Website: lowes
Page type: address-validator
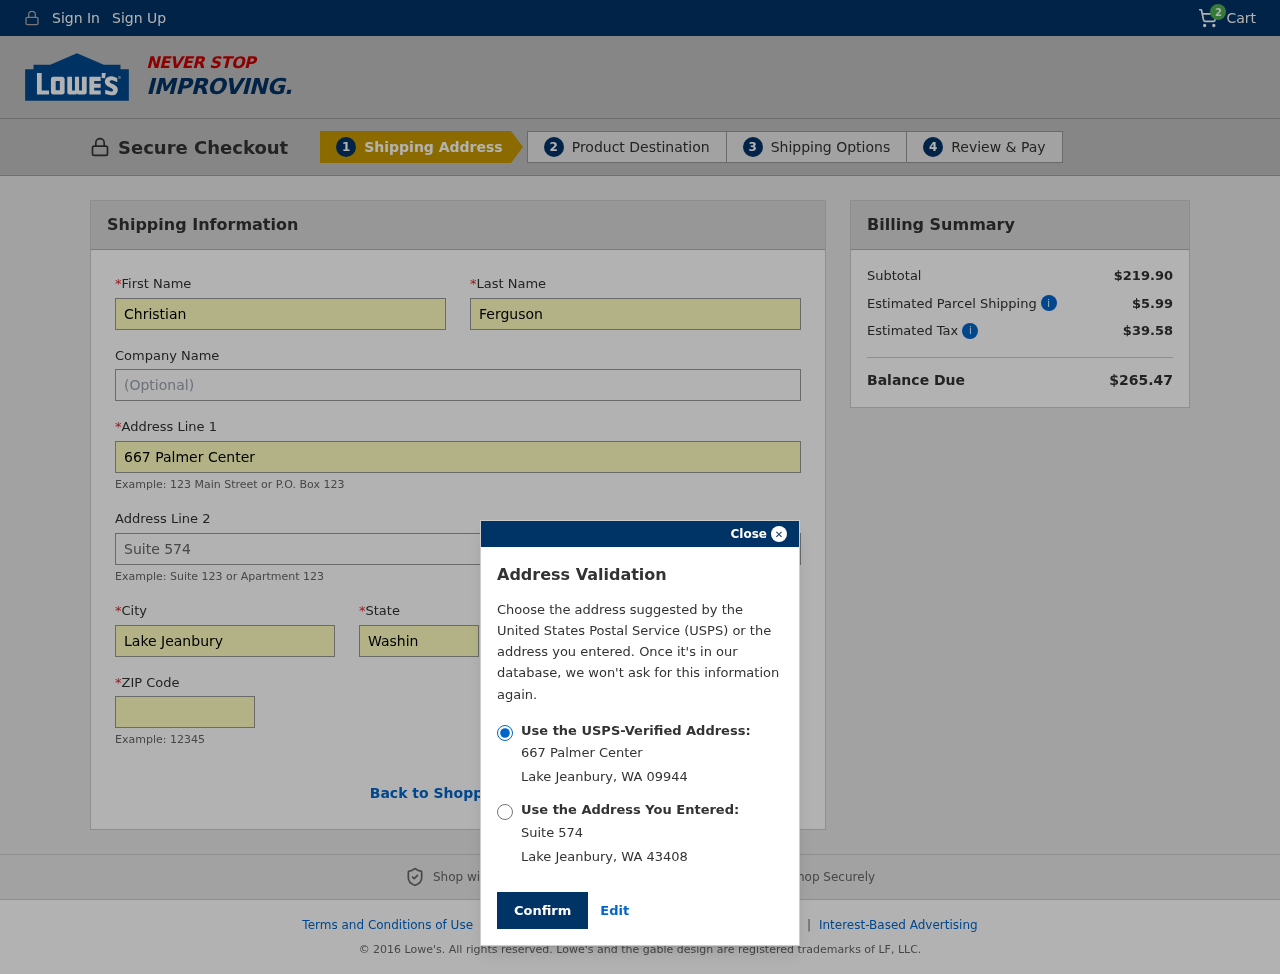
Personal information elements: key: PII_CITY
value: Lake Jeanbury
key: PII_FIRSTNAME
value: Christian
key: PII_LASTNAME
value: Ferguson
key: PII_POSTCODE
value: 09944
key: PII_POSTCODE2
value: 43408
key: PII_STATE
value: Washington
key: PII_STATE_ABBR
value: WA
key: PII_STREET
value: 667 Palmer Center
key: PII_STREET2
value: Suite 574
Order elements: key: ORDER_NUM_ITEMS
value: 2
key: ORDER_SUBTOTAL
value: $219.90
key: ORDER_SHIPPING_COST
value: $5.99
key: ORDER_TAX
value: $39.58
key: ORDER_TOTAL
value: $265.47